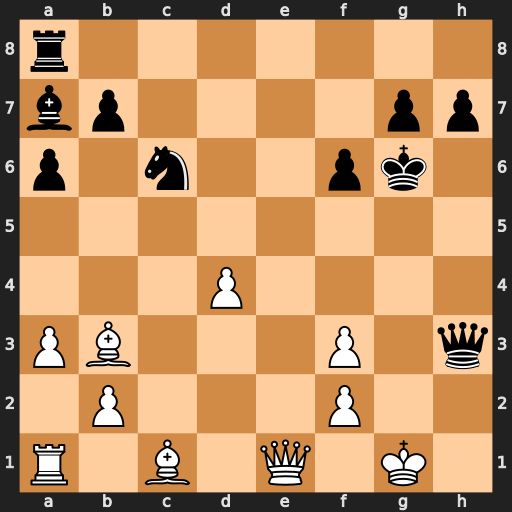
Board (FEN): r7/bp4pp/p1n2pk1/8/3P4/PB3P1q/1P3P2/R1B1Q1K1
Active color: w
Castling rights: -
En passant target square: -
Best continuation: Qe4+ Qf5 Bf7+ Kxf7 Qxf5